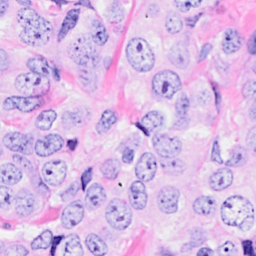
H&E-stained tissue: Breast